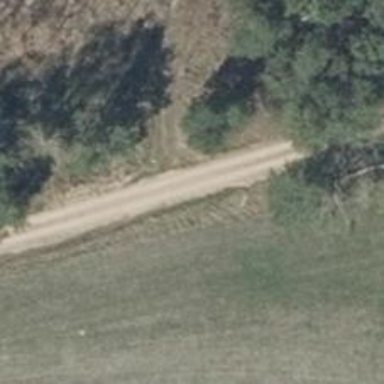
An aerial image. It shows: Track road with grade4 tracktype.